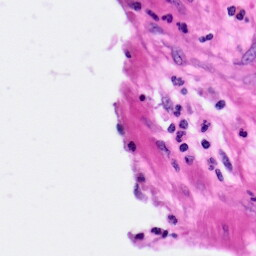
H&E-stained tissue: Pancreatic